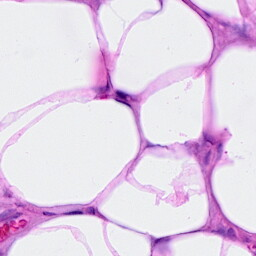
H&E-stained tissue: Breast